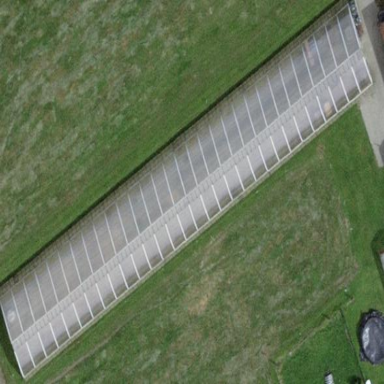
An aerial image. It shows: Greenhouse.